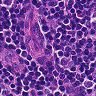
Metastatic tissue present: no